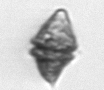
Label: Kryptoperidinium_triquetrum